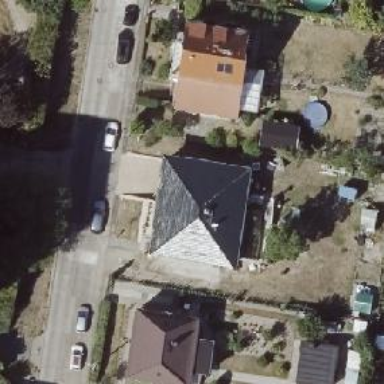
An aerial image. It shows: Detached building with hipped roof shape.